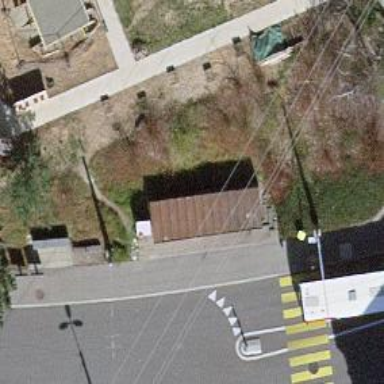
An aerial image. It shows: Bicycle rental facility.